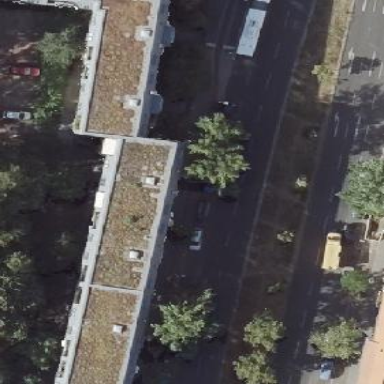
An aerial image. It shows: Unique apartment building with double saltbox roof shape.